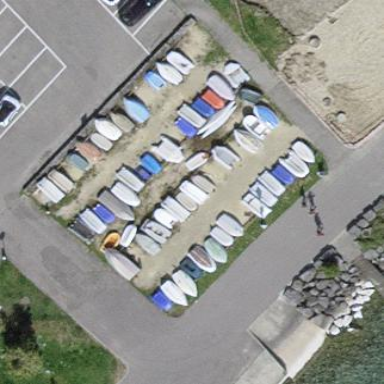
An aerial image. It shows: Boatyard along the waterway.